Question: Good Morning!
I'm trying to get HTML code from a URL using AsyncTask & inputStreamReader.
Becous this work trows an Exception I used try & catch but neither of the ry or the catch is happening.
'''
public void click (View v){
Tasking task = new Tasking();
task.execute();
}
'''
(I made sure that my button connected to the code)
'''
class Tasking extends AsyncTask<Integer, Integer, String>{
@Override
protected String doInBackground(Integer... integers) {
InputStream inputStream;
InputStreamReader inputStreamReader;
char c = ' ';
String s = "";
URL u;
try{
u = new URL("https://www.google.com/");
inputStream = u.openConnection().getInputStream();
inputStreamReader = new InputStreamReader(inputStream);
do{
c = (char) inputStreamReader.read();
s += c;
}while(c !=-1);
}catch (Exception e){
e.printStackTrace();
return "Failed";
}
return "?!";
}
@Override
protected void onPostExecute(String s) {
TextView textView = (TextView) findViewById(R.id.textView);
textView.setText(s);
super.onPostExecute(s);
}
}
'''

you can see in the picture that even after clicking nothing changed and i get this message:
'''
D/NetworkSecurityConfig: No Network Security Config specified, using platform default
I/System.out: (HTTPLog)-Static: isSBSettingEnabled false
(HTTPLog)-Static: isSBSettingEnabled false
I/zygote64: Do partial code cache collection, code=61KB, data=40KB
I/zygote64: After code cache collection, code=61KB, data=40KB
Increasing code cache capacity to 256KB
I/zygote64: Background concurrent copying GC freed 392(31KB) AllocSpace objects, 390(13MB) LOS objects, 50% free, 10MB/20MB, paused 6.137ms total 27.526ms
'''
Thanks in Advance!
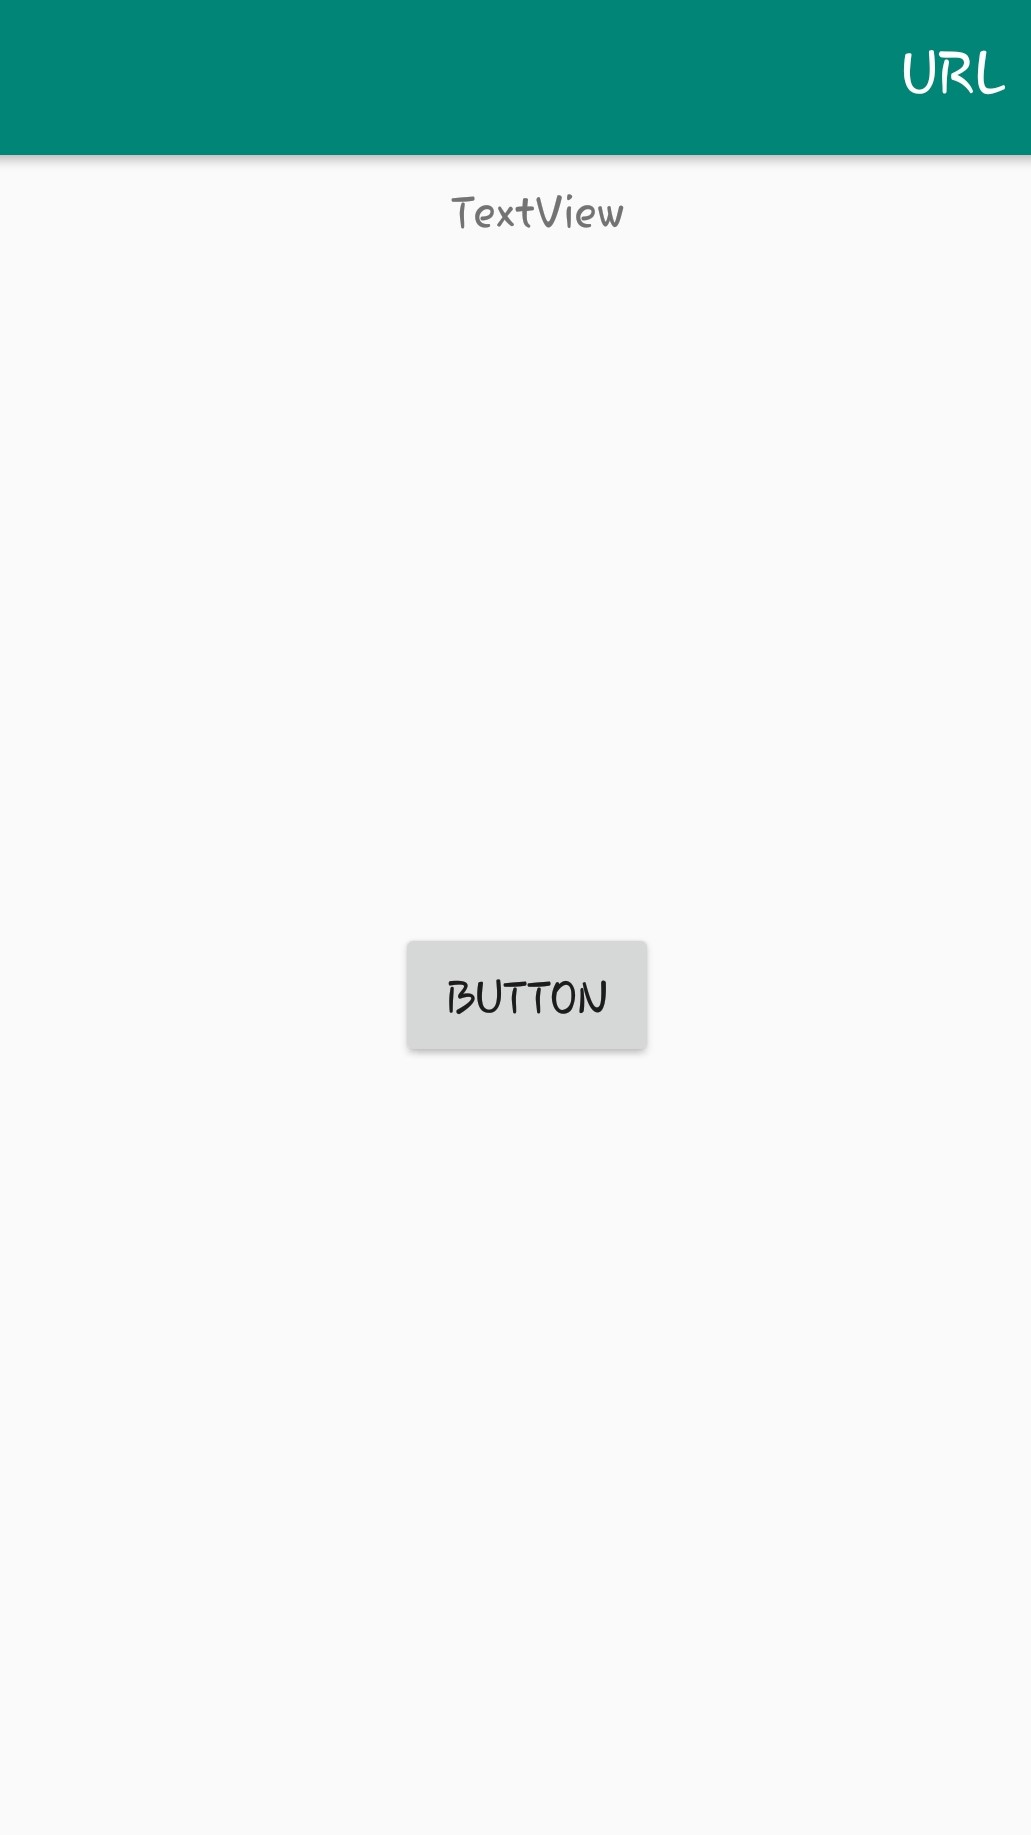
Answer: '''
do{
c = (char) inputStreamReader.read();
s += c;
}while(c !=-1);
'''
This goes as infinite loop because c is never equal to -1. And for best practise you should define your UI widgets like TextView, Button onCreate in Activities-onCreateView in Fragments.
So you can use StringWriter and BufferedReader for your purpose. This is the complete code for your question.
'''
public class MainActivity extends AppCompatActivity {
public static final String LOG_TAG = MainActivity.class.getSimpleName();
private TextView resultTextView;
@Override
protected void onCreate(Bundle savedInstanceState) {
super.onCreate(savedInstanceState);
setContentView(R.layout.activity_main);
resultTextView = findViewById(R.id.textView);
new Tasking().execute();
}
class Tasking extends AsyncTask<Integer, Integer, String> {
@Override
protected String doInBackground(Integer... integers) {
StringWriter sw = new StringWriter();
try {
URL url = new URL("https://www.google.com/");
InputStream inputStream = url.openConnection().getInputStream();
InputStreamReader inputStreamReader = new InputStreamReader(inputStream);
BufferedReader br = new BufferedReader(inputStreamReader);
char[] buffer = new char[1024 * 16];
int readLength;
while (-1 != (readLength = br.read(buffer))) {
sw.write(buffer, 0, readLength);
}
} catch (Exception e) {
e.printStackTrace();
return "Failed";
}
return sw.toString();
}
@Override
protected void onPostExecute(String s) {
super.onPostExecute(s);
Log.v(LOG_TAG, "Response:" + s);
resultTextView.setText(s);
}
}
'''
}
Finally, you should Log your response or debug your entire class. This is what professional developers do. So the more code the more happiness. Enjoy!